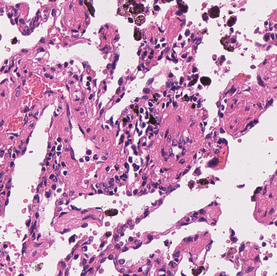
Tumor epithelial tissue: yes
Tumor-associated stroma tissue: yes
Normal tissue: no